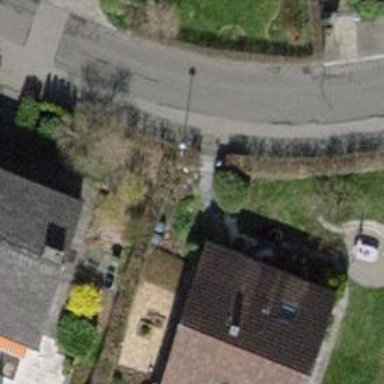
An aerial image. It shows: Hedge acting as barrier.